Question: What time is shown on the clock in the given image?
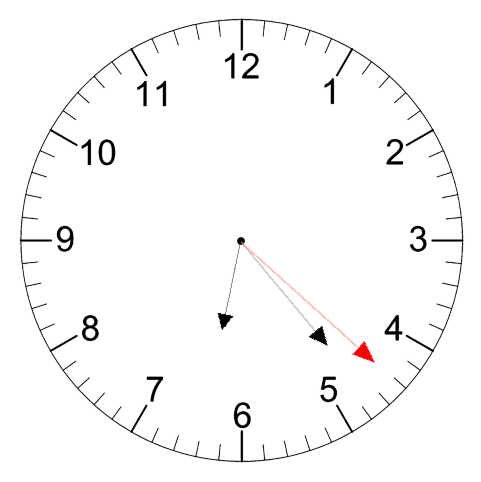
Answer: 06:23:22